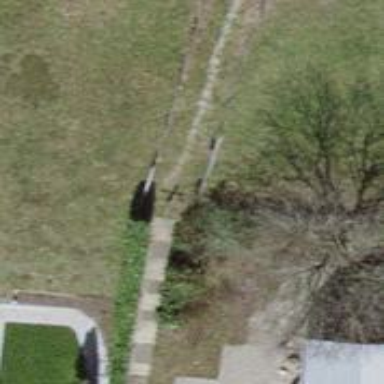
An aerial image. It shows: Set of steps on the road.